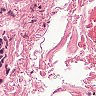
Metastatic tissue present: no